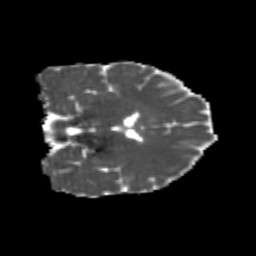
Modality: MD
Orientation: coronal
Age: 20
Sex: female
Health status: healthy
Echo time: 0.074 s